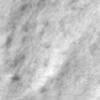
Label: no_change